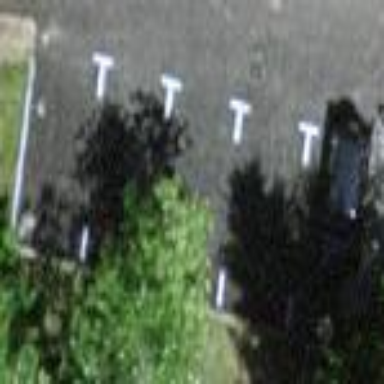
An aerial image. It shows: Street side parking area.